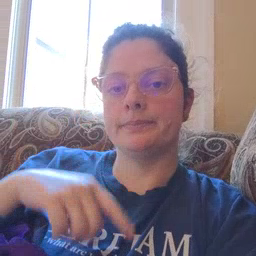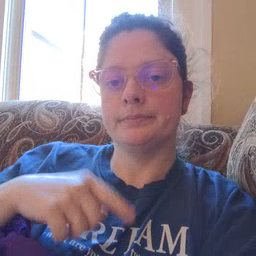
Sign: up